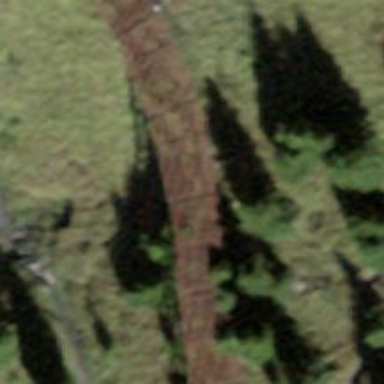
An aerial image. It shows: Snow bridge avalanche protection made of fence.